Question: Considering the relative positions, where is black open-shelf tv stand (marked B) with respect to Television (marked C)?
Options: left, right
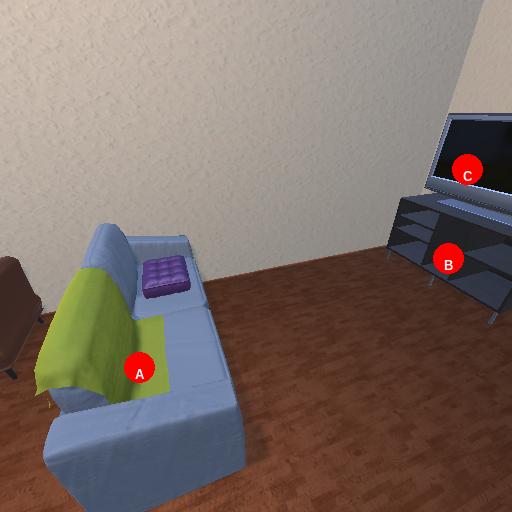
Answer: left